Question: Maybe my question is a kind of stupid question but webview doesn't interpret html tags. I searched but didn't find any problem like this. Please let me know if you have any idea.
This is my code:
'''
@Override
public View onCreateView(LayoutInflater inflater, ViewGroup container, Bundle savedInstanceState) {
// Get context of application
mContext = getActivity().getApplicationContext();
// Assign layout to fragment
View view = inflater.inflate(R.layout.dialog_product_info, container, false);
mWebView = (WebView) view.findViewById(R.id.webView);
mWebView.setBackgroundColor(getResources().getColor(R.color.transparent));
return view;
}
@Override
public void onActivityCreated(Bundle savedInstanceState) {
super.onActivityCreated(savedInstanceState);
getDialog().setTitle(mProduct.getName());
mWebView.loadDataWithBaseURL(null, "<HTML>" + mProduct.getDescription() + "</HTML>", "text/html", "utf-8", null);
}
'''
Screenshot:

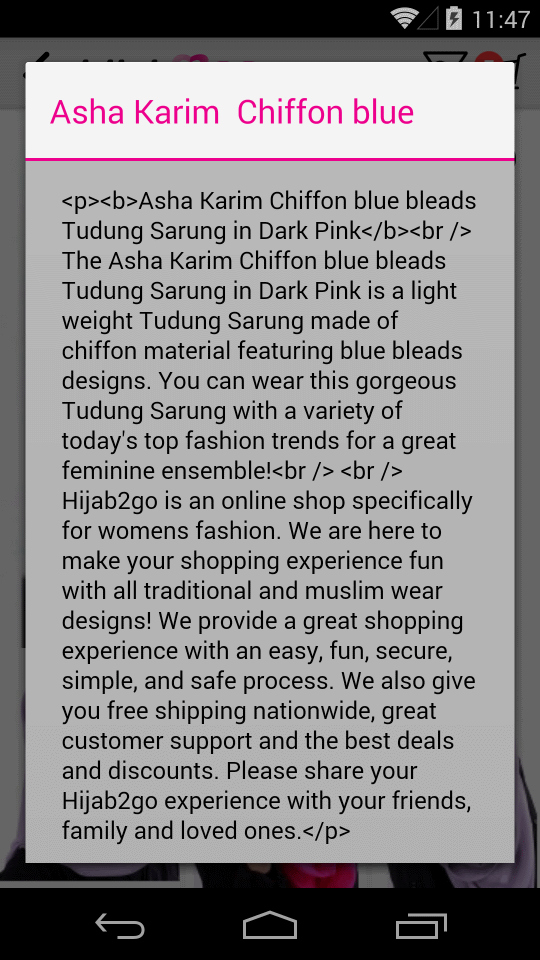
Answer: Based on <URL> file added to my lib folder and changed my code to the following. It's working fine now. Hope it helps others.
'''
@Override
public void onActivityCreated(Bundle savedInstanceState) {
super.onActivityCreated(savedInstanceState);
getDialog().setTitle(mProduct.getName());
String description = mProduct.getDescription();
description = StringEscapeUtils.unescapeHtml4(description);
mWebView.loadDataWithBaseURL(null, "<HTML>" + description + "</HTML>", "text/html", "utf-8", null);
}
'''